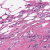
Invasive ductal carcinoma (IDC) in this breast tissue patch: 0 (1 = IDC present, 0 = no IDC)